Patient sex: F
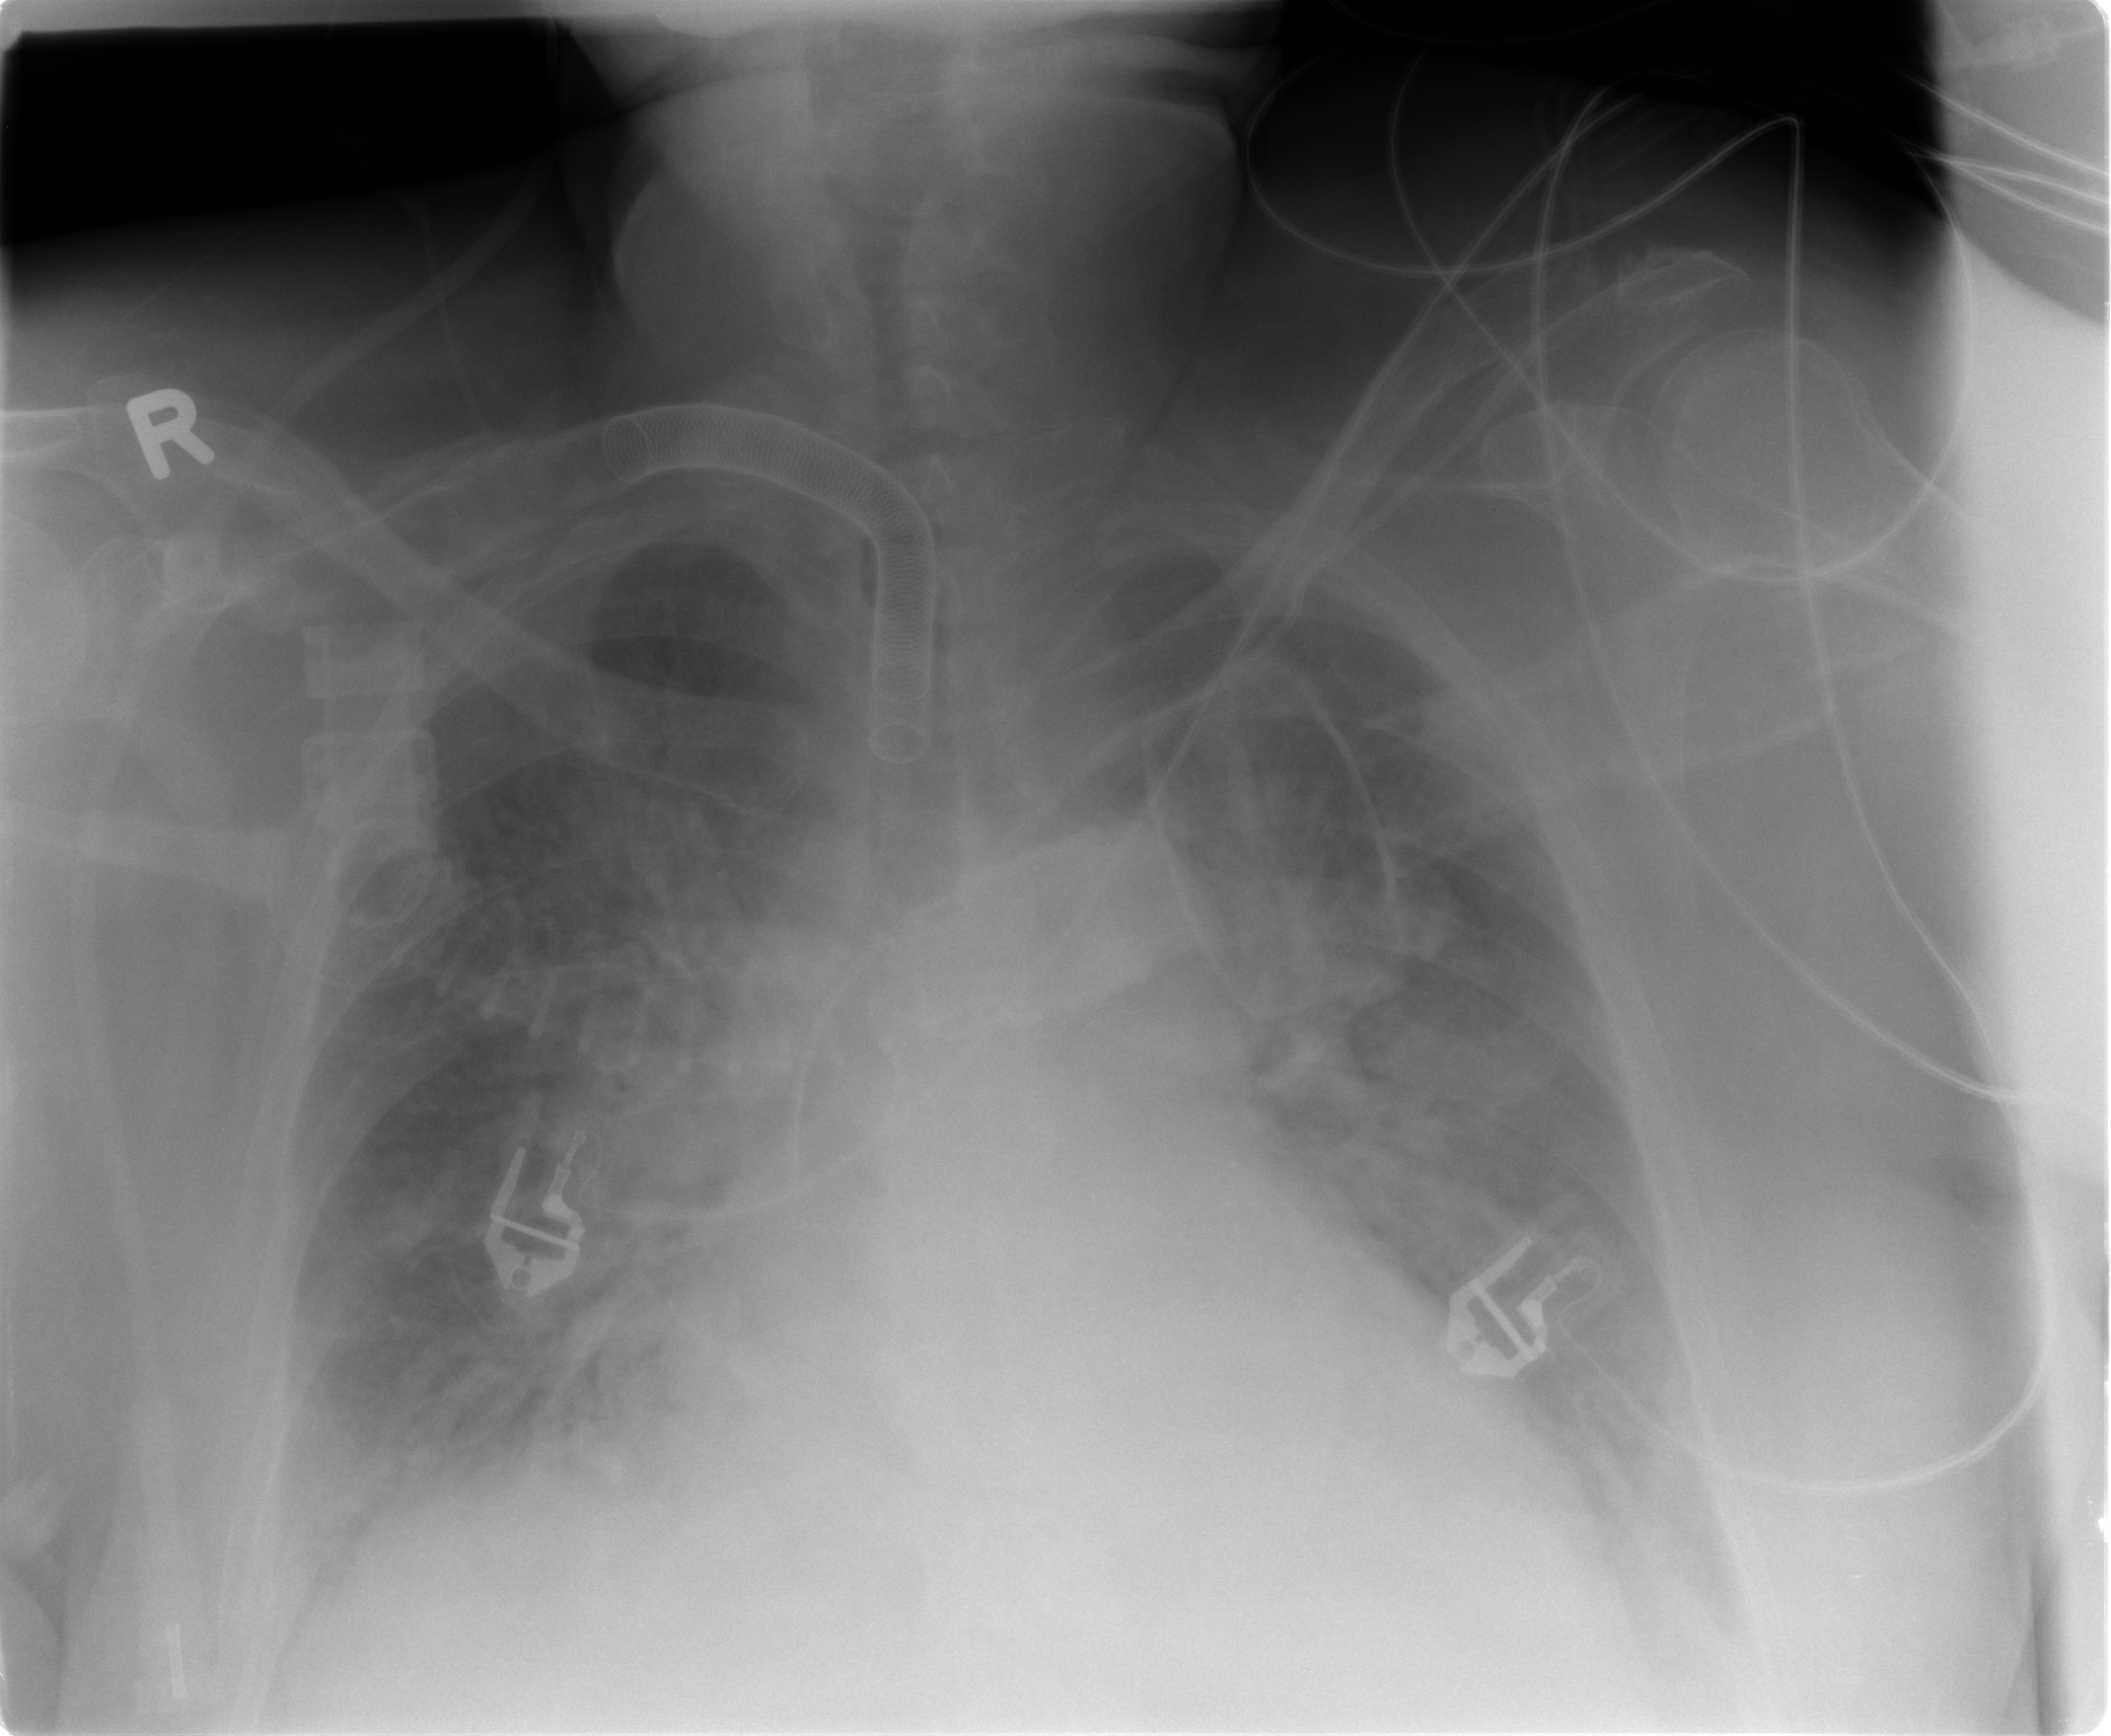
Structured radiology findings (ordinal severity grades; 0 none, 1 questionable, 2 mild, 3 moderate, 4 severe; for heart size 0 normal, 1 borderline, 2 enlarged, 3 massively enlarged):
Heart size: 2
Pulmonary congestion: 3
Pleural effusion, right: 1
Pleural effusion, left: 2
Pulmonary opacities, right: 3
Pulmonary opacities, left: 3
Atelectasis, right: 2
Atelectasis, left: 2